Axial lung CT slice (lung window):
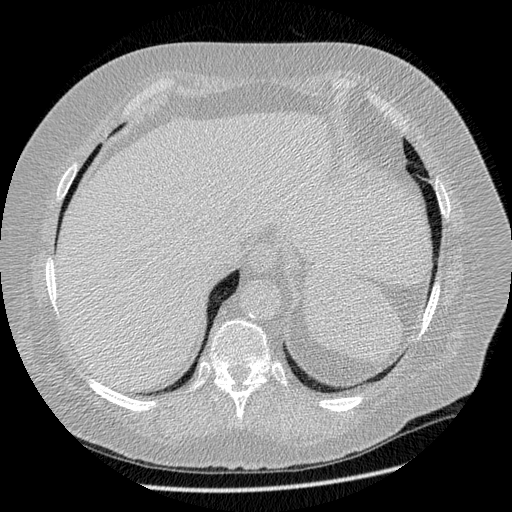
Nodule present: no